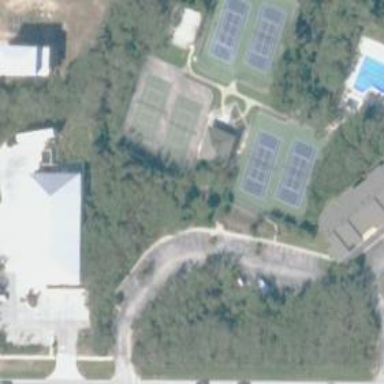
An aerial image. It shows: Tennis court on pitch.